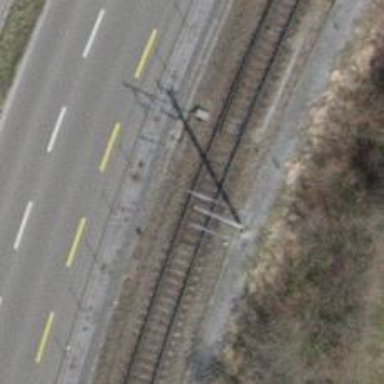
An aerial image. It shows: Single-track railway with electrified contact lines. The railway block is marked as W8.